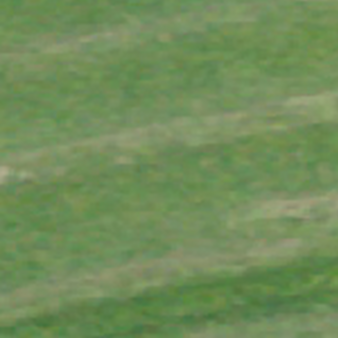
Label: other